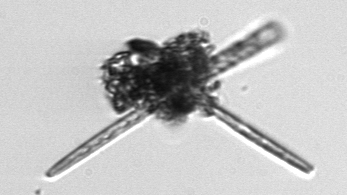
Label: Thalassionema